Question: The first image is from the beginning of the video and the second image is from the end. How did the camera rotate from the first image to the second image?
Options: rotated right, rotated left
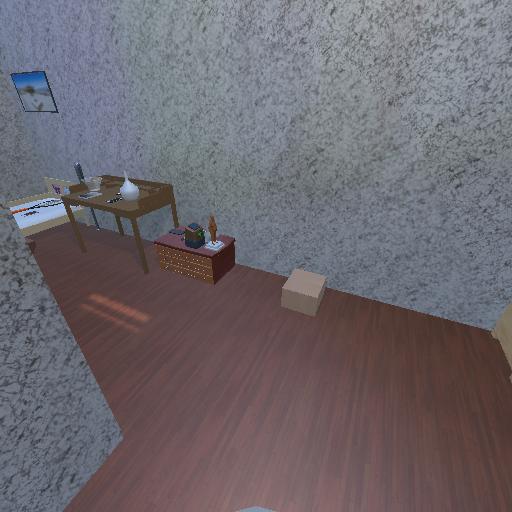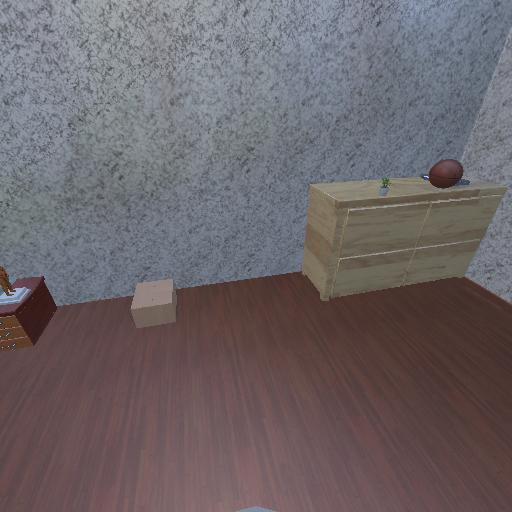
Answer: rotated right